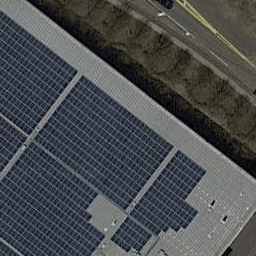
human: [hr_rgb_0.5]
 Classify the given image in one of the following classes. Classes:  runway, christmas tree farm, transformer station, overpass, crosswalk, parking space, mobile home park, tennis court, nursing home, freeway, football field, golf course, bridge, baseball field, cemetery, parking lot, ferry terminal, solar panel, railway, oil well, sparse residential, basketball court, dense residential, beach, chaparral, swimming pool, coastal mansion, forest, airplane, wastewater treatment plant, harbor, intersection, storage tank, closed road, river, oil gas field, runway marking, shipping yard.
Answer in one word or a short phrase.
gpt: solar panel